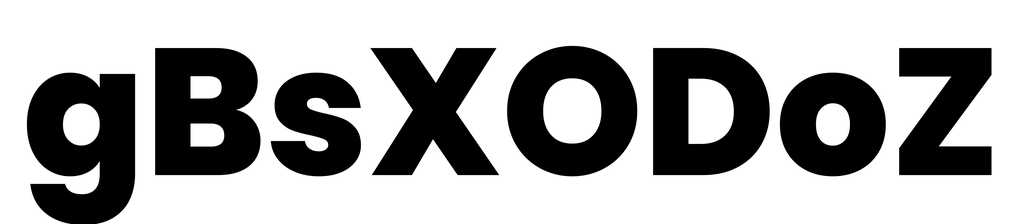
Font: Poppins-ExtraBold